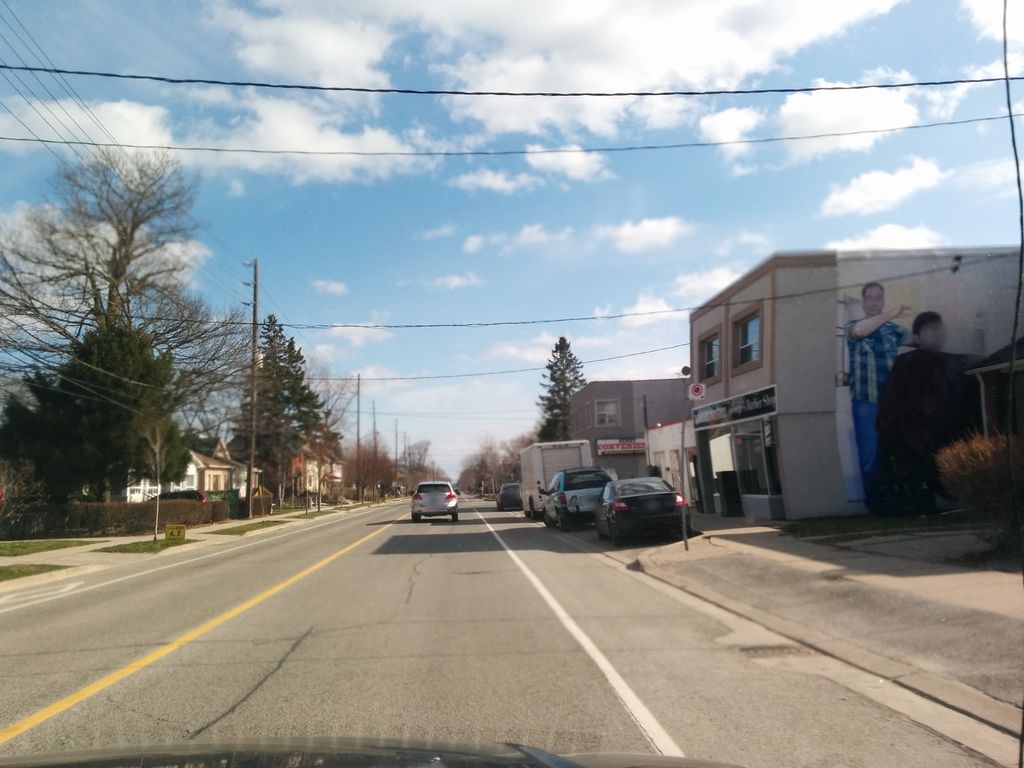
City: toronto